Question: When setting up Git source control settings in TeamCity, it is possible to specify git.exe location. However, these settings are valid only for agent-side checkout.

Is it possible to do the same for server-side checkout?
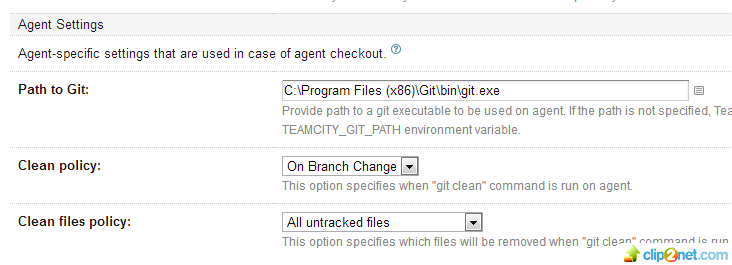
Answer: No, TeamCity uses jgit library on the server side.